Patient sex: F
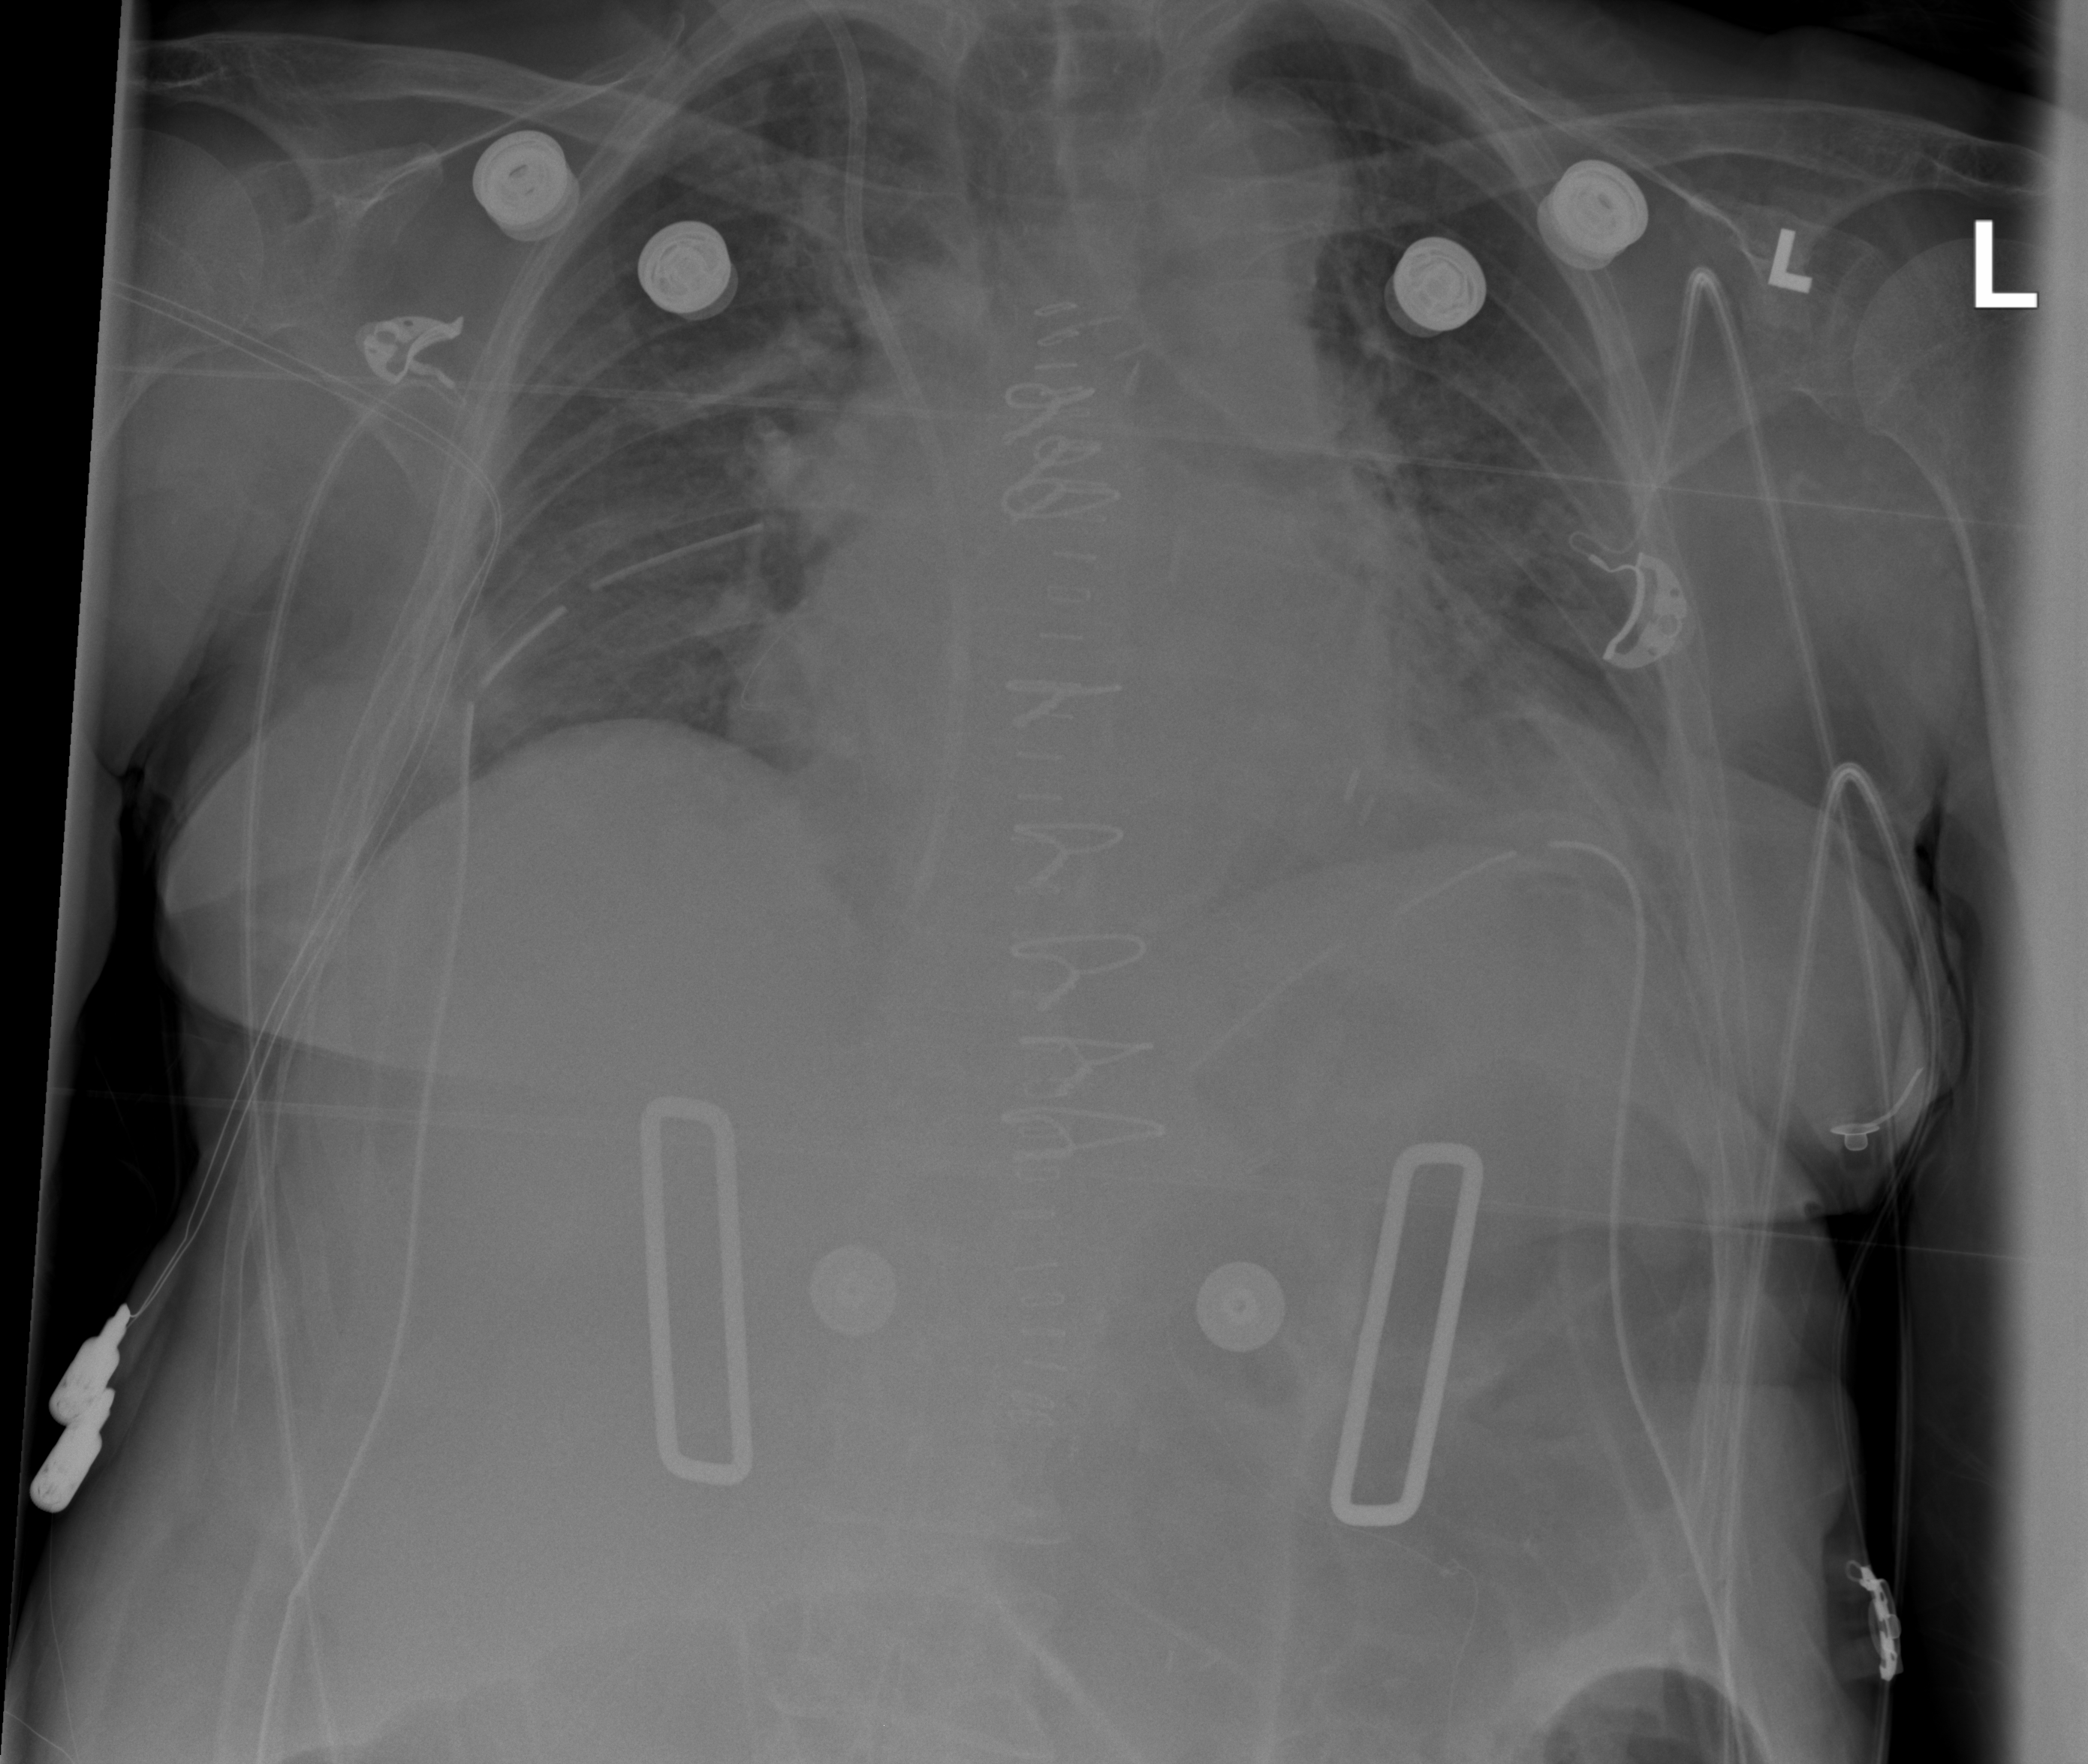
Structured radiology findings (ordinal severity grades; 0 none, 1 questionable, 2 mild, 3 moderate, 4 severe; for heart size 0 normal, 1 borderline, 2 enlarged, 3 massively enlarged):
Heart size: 2
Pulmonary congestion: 2
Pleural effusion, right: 0
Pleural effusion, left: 2
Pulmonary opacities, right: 1
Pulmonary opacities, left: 2
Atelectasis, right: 2
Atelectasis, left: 2